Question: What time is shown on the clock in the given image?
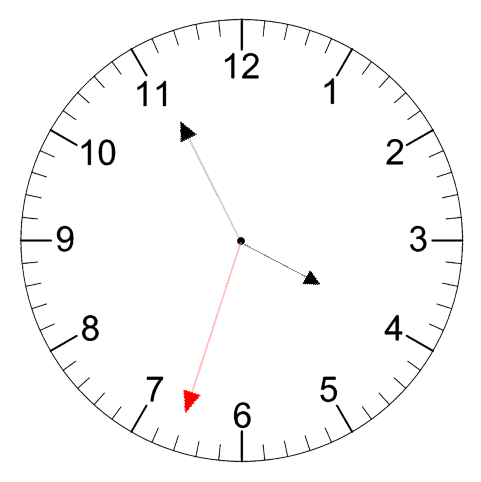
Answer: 03:55:33